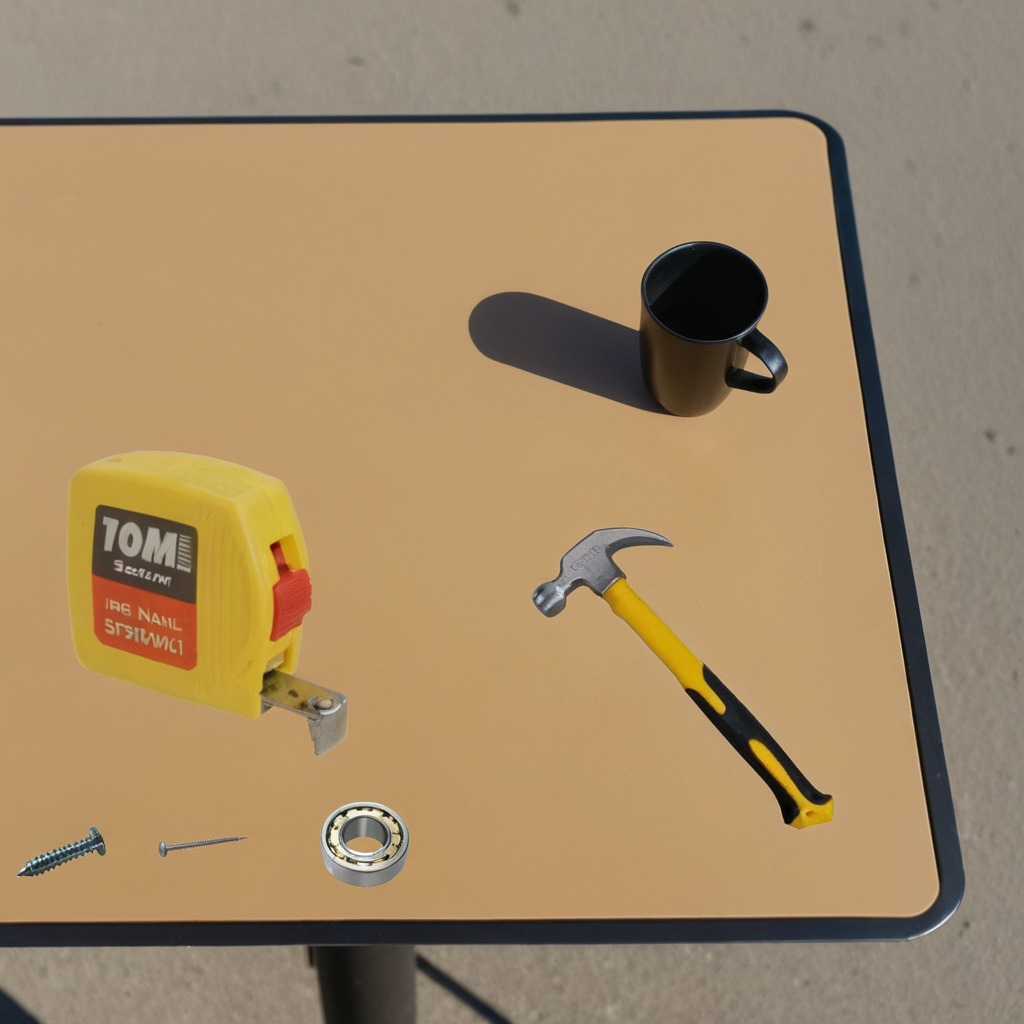
A metal ball bearing, a measuring tape, a hammer, an iron nail, and a metal machine screw are lying on a clean utility table in a temporary outdoor tool station afternoon light present textured surface.